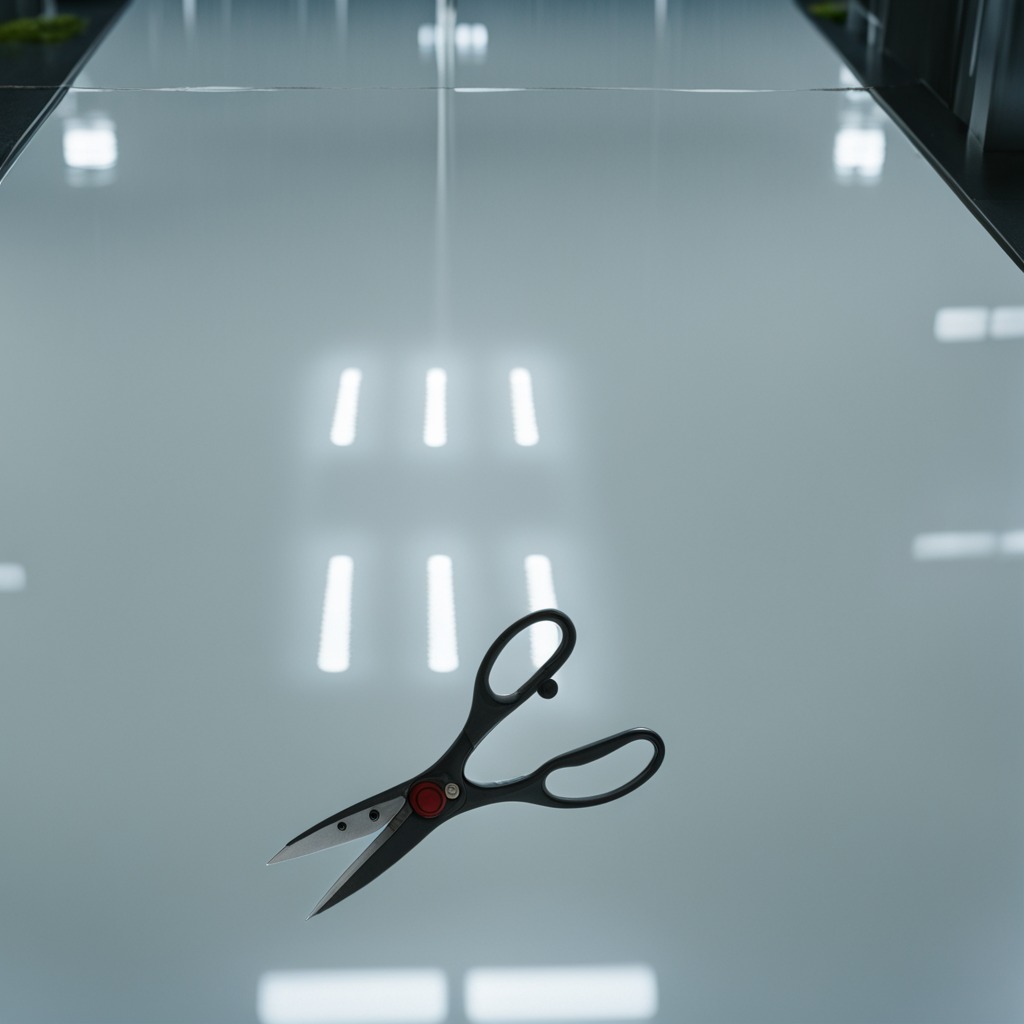
A scissor lying on a high-gloss table in a ship maintenance bay industrial lighting